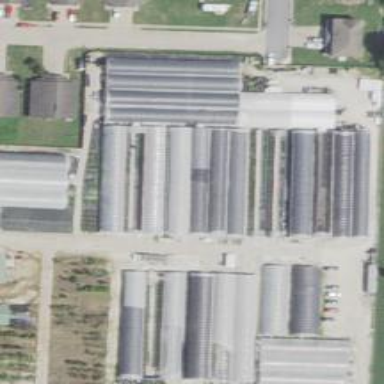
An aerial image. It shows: Greenhouse.